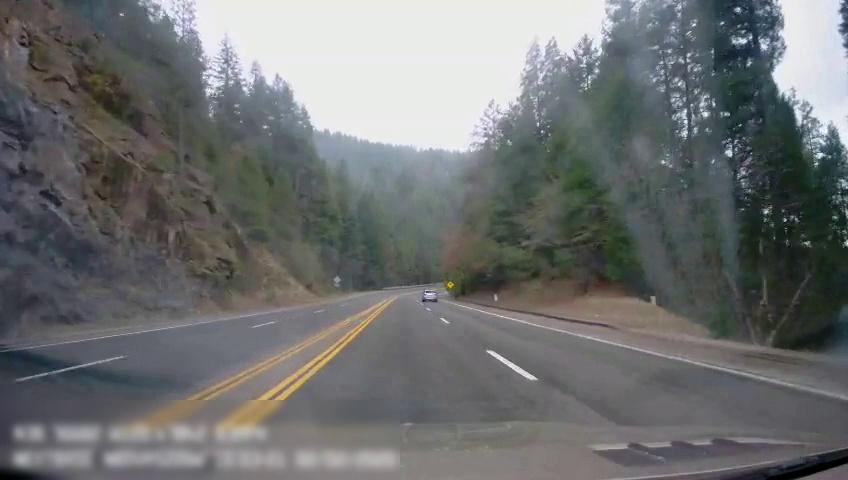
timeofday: Day
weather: Cloudy
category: Drivable Space
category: Vehicles | Car
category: Lanes | Alternate Lane
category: Lanes | Alternate Lane
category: Lanes | Alternate Lane
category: Lanes | Current Lane
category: Lanes | Current Lane
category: Lanes | Alternate Lane
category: Traffic | Signs